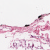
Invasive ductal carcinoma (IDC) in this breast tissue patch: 0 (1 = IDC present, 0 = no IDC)